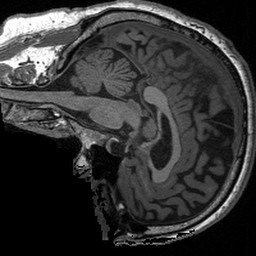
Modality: T1w
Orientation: sagittal
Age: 60
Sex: male